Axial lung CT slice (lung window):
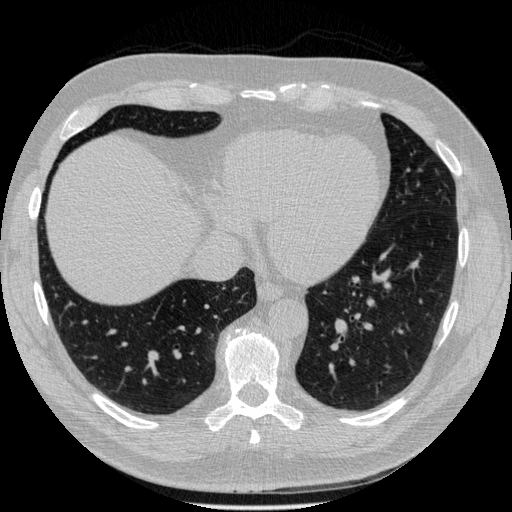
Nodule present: no